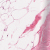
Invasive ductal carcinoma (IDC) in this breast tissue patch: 0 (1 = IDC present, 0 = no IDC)